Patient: sex M, age 78
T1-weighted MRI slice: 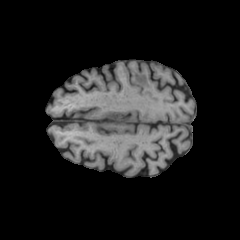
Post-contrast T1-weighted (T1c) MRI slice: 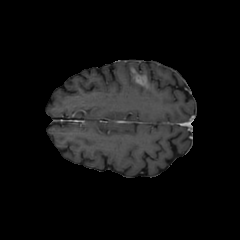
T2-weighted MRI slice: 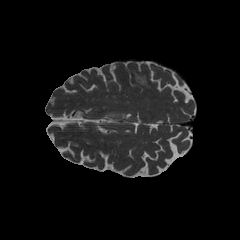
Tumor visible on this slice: yes
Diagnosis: Glioblastoma, IDH-wildtype
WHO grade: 4